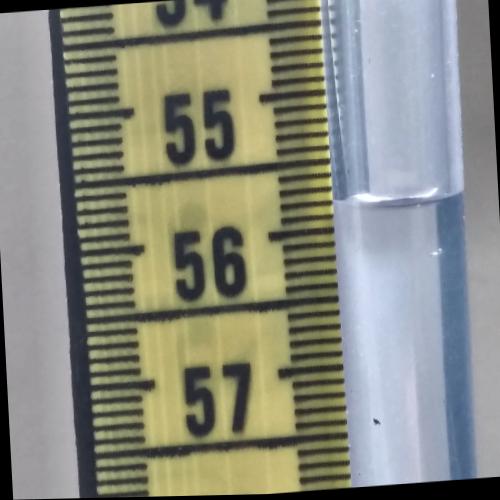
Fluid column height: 55.8 cm